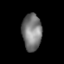
Tissue: lung
Cell type: Others
Senescence score: 0.6459
Nuclear area (px): 702
Mean DAPI intensity: 121.43